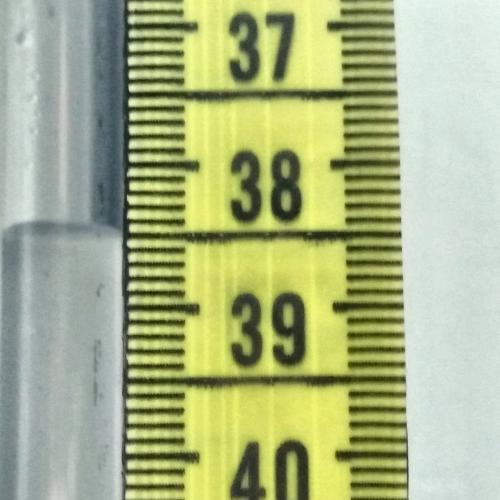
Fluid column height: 38.5 cm